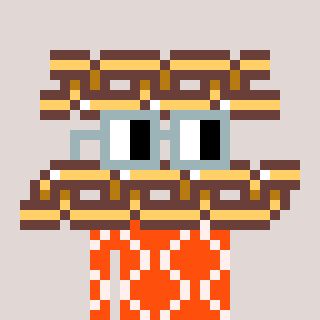
a pixel art character with square dark gray glasses, a chain-shaped head and a orange-colored body on a warm background